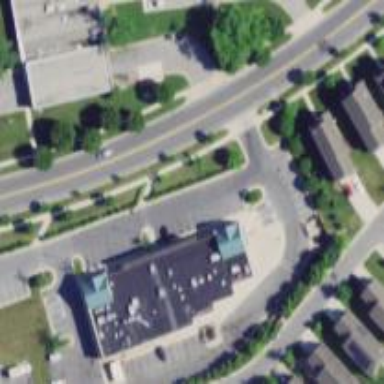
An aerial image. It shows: Convenience shop.